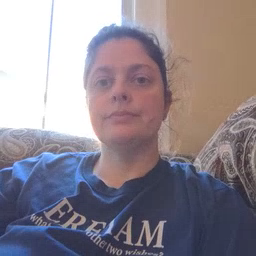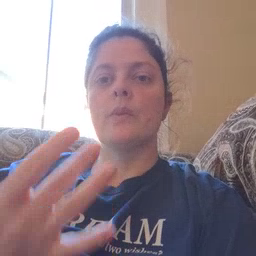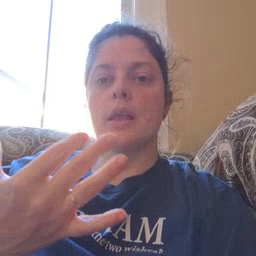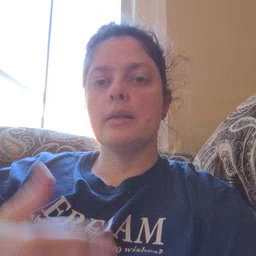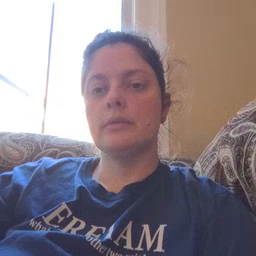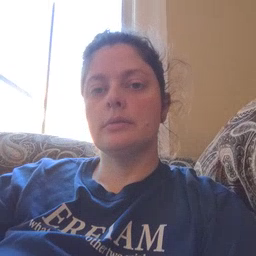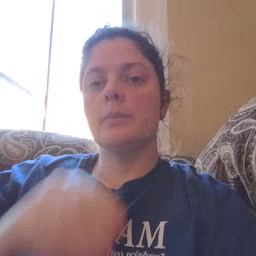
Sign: wait